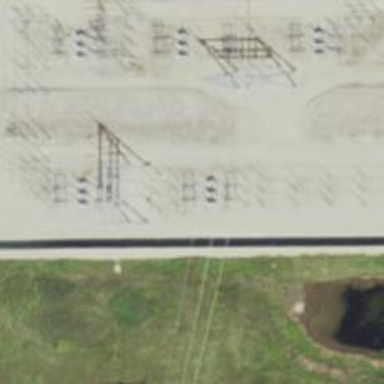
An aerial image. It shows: Switch for power supply.